Question: In Swift, I was trying to replicate the animated underline from this App. When a user taps "local" or "world", the underline bar slides across the screen and positions under the button selected.
How is the animation done? Is the bar an imageview that moves?

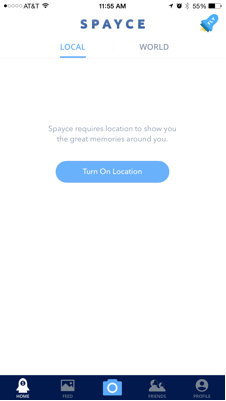
Answer: You ask:
> How is the animation done? Is the bar an imageview that moves?
More than likely it's just a 'UIView' whose background color is that light blue, and whose frame (or whose constraints that define the frame) are changed within a '[UIView animateWithDuration:]' block.
---
For example, in Objective-C, you might have these properties:
'''
@property (nonatomic, weak) UIView *underlineView;
@property (nonatomic, strong) NSArray *underlineConstraints;
@property (nonatomic, weak) IBOutlet UIButton *button1;
'''
and this code:
'''
- (void)addUnderline {
UIView *underlineView = [[UIView alloc] init];
underlineView.translatesAutoresizingMaskIntoConstraints = NO;
underlineView.backgroundColor = [UIColor lightGrayColor];
[self.view addSubview:underlineView];
self.underlineView = underlineView;
[self updateConstraintsForUnderlineView:underlineView underButton:self.button1];
}
- (IBAction)didTapButton:(UIButton *)sender {
[self updateConstraintsForUnderlineView:self.underlineView underButton:sender];
[UIView animateWithDuration:0.25 delay:0.0 options:UIViewAnimationOptionCurveEaseOut animations:^{
[self.view layoutIfNeeded];
} completion:nil];
}
- (void)updateConstraintsForUnderlineView:(UIView *)underlineView underButton:(UIButton *)button {
if (self.underlineConstraints) {
[self.view removeConstraints:self.underlineConstraints];
}
NSDictionary *views = NSDictionaryOfVariableBindings(underlineView, button);
self.underlineConstraints = [NSLayoutConstraint constraintsWithVisualFormat:@"V:[button]-[underlineView(5)]" options:NSLayoutFormatAlignAllLeading | NSLayoutFormatAlignAllTrailing metrics:nil views:views];
[self.view addConstraints:self.underlineConstraints];
}
'''
Or in Swift:
'''
weak var underlineView: UIView!
var underlineConstraints: [AnyObject]!
@IBOutlet weak var button1: UIButton!
func addUnderline() {
let underlineView = UIView()
view.translatesAutoresizingMaskIntoConstraints = false
underlineView.backgroundColor = UIColor.lightGrayColor()
view.addSubview(underlineView)
self.underlineView = underlineView
updateConstraintsForUnderlineView(underlineView, underButton:button1)
}
@IBAction func didTapButton(sender: UIButton) {
updateConstraintsForUnderlineView(underlineView, underButton:sender)
UIView.animateWithDuration(0.25, delay: 0.0, options: .CurveEaseOut, animations: { () -> Void in
self.view.layoutIfNeeded()
}, completion: nil)
}
func updateConstraintsForUnderlineView(underlineView: UIView, underButton button: UIButton) {
if underlineConstraints != nil {
view.removeConstraints(underlineConstraints)
}
let views = ["underlineView": underlineView, "button": button]
underlineConstraints = NSLayoutConstraint.constraintsWithVisualFormat("V:[button]-[underlineView(5)]", options: .AlignAllLeading | .AlignAllTrailing, metrics: nil, views: views)
view.addConstraints(underlineConstraints)
}
'''